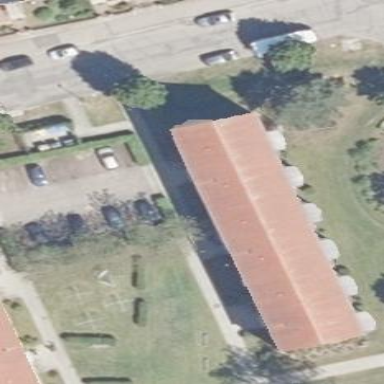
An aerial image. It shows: Parking area with surface.